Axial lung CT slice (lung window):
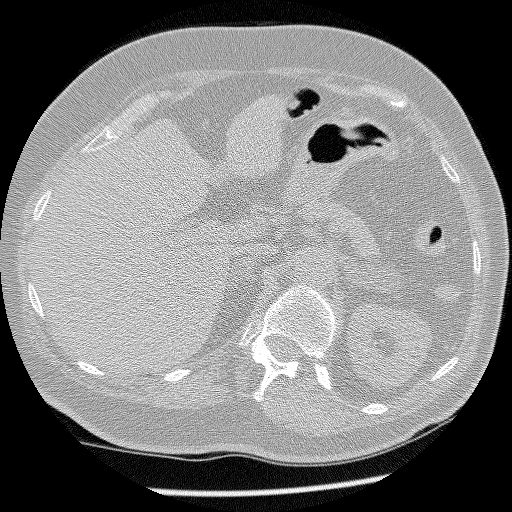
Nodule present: no